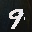
Label: 9